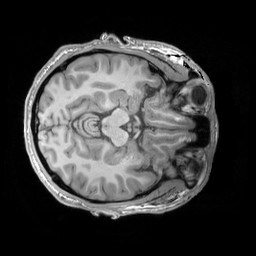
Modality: T1w
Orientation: axial
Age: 22
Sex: male
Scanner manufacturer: siemens
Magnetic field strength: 3 T
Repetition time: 2.53 s
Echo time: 0.00326 s